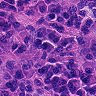
Metastatic tissue present: yes